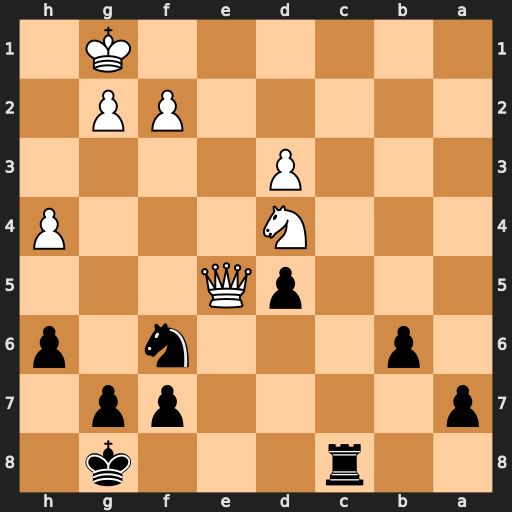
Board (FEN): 2r3k1/p4pp1/1p3n1p/3pQ3/3N3P/3P4/5PP1/6K1
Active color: b
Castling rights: -
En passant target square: -
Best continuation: Rc1+ Kh2 Ng4+ Kg3 Nxe5